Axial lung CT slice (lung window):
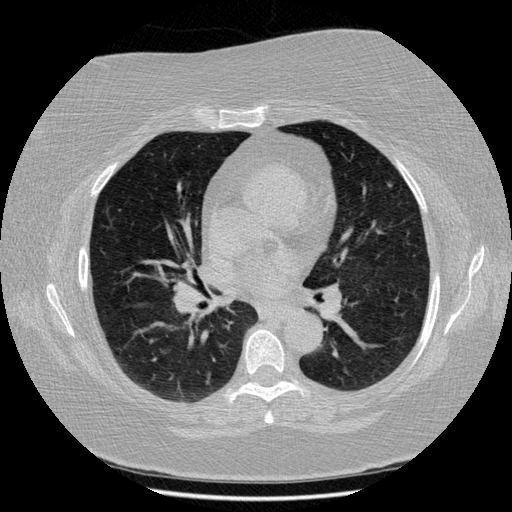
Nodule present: yes
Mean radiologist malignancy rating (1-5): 2.667